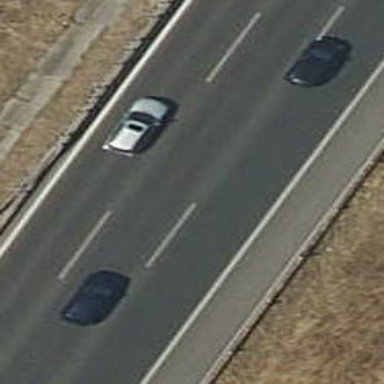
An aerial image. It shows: Motorway.